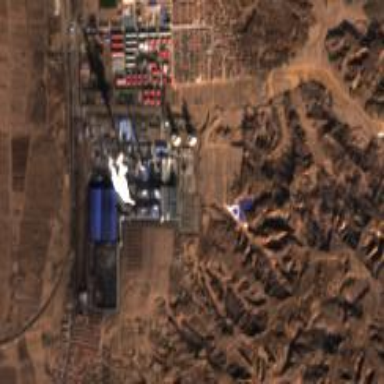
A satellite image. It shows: Industrial area with coal power plant.